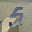
Label: 5